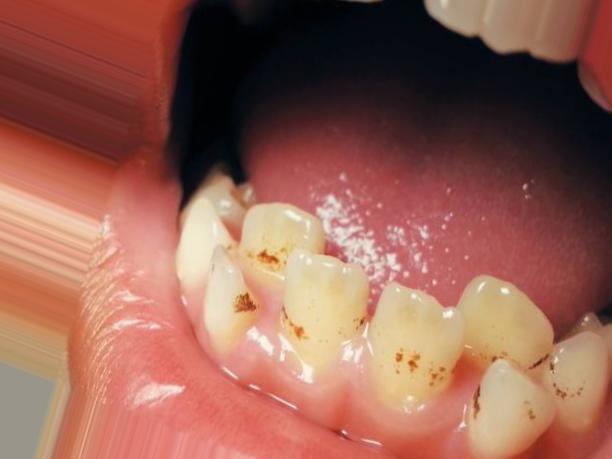
Condition: Tooth Discoloration